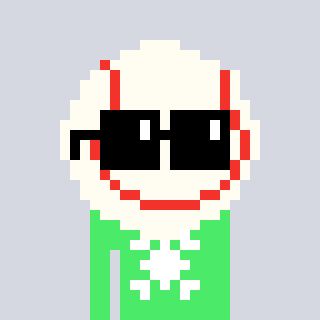
a pixel art character with square black sunglasses, a baseball ball-shaped head and a teal-colored body on a cool background